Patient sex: F
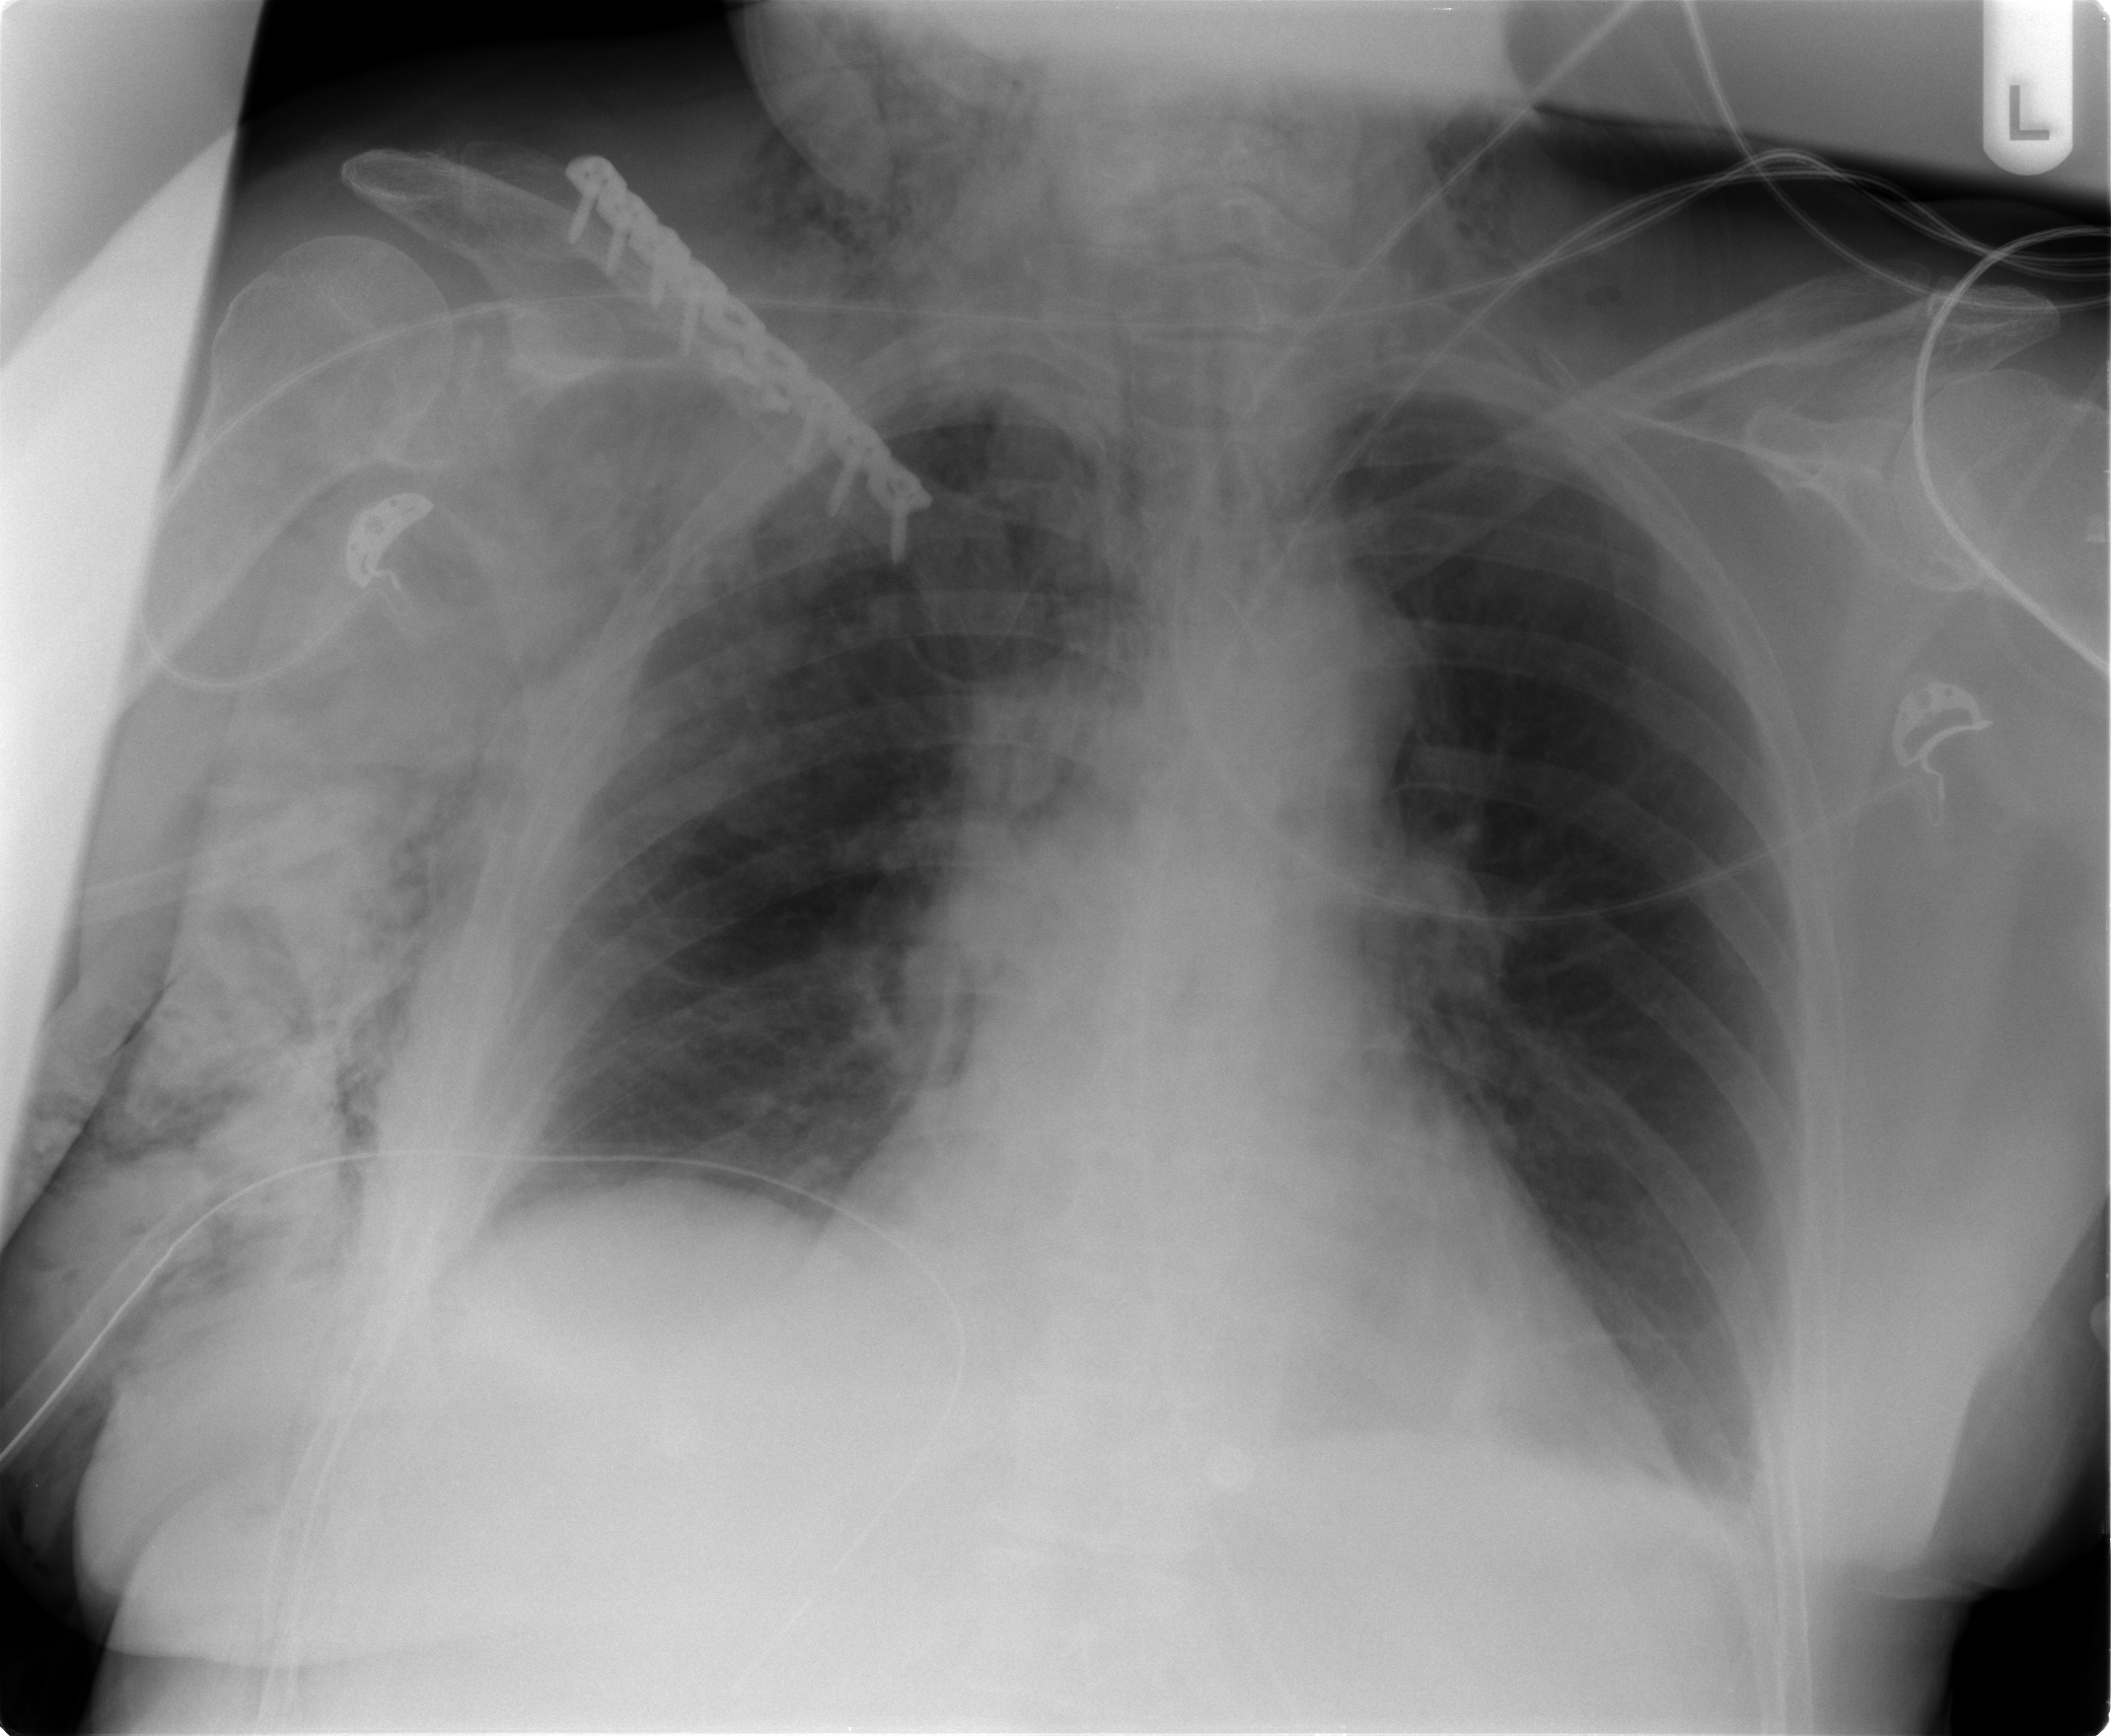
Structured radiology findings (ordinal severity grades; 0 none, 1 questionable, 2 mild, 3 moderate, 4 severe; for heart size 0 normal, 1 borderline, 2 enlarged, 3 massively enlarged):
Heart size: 0
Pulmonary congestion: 0
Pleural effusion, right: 2
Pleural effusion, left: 2
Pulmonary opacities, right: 0
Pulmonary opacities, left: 0
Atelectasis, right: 2
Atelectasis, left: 0